Interaction volume radius: 5 \u00c5
Interaction volume height: 10 \u00c5
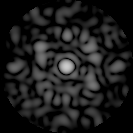
Disorder parameter: 0.7164